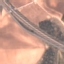
Land use / land cover: Highway